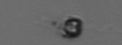
Label: Apedinella